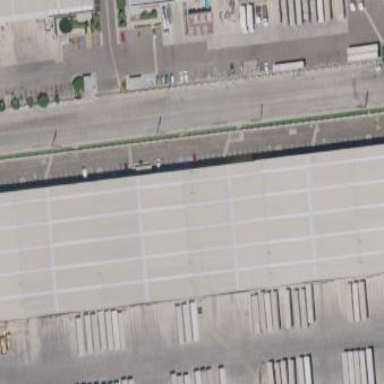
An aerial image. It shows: Industrial building.